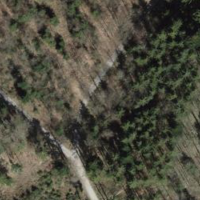
EUNIS habitat code: 44
Species observed at this site:
Fagus sylvatica